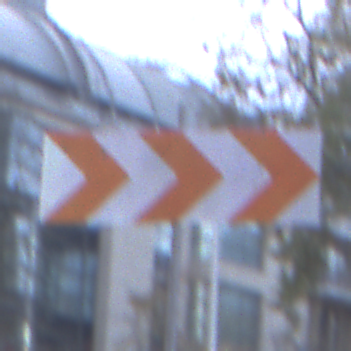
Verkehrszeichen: RichtungstafelnInKurvenGrossLinks
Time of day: SunriseSunset
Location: Outdoor (Urban)
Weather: PartlyCloudy
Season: NotSpecified
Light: Natural